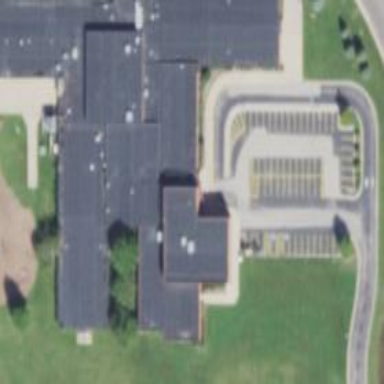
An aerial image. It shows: School building.